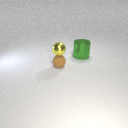
small brown rubber sphere below small yellow metal sphere